Question: I am using eclipse indigo for a maven based java project, client is using SVN for saving code to a central location. i also installed the eclipse SVN plugin to commit the code to SVN, but the issue is when i sync the project with repository eclipse shows me changes i made in the code but along with that it also shows me unwanted changes of build/target etc folder as well that makes the log too long and some times it became difficult for me to find the files. That is why my question is can we exclude some files/folders from the log. See the screenshot here i like to exclude target folder,

There is an option of "Remove from view" i-e when i right click on any file/folder it gives me this option but i want a permanent setting. is this possible using some configuration etc.
Thanks in advance.
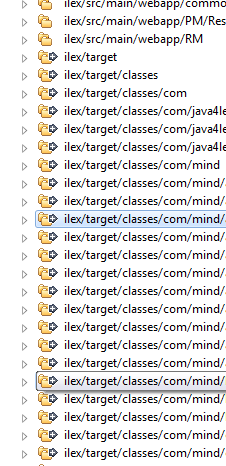
Answer: Have you tried the 'svn:ignore' property?
<URL>